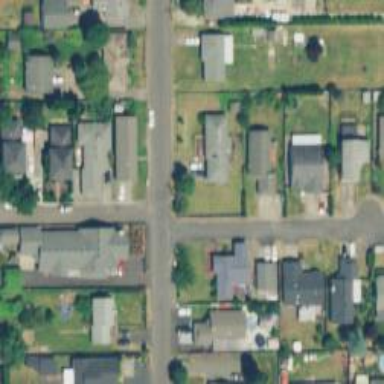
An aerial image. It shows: Residential road with sidewalk on the left side.